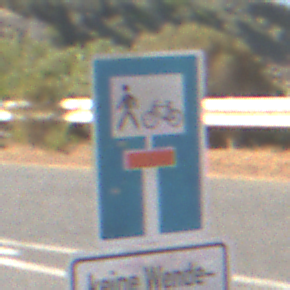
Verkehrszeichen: SackgasseRadverkehrFussgaengerDurchlaessig
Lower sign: HinweisGeaenderteVorfahrtVerkehrsfuehrungVerkehrsregelung3
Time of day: MorningAfternoon
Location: Outdoor (Nature)
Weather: Clear
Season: NotSpecified
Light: Natural